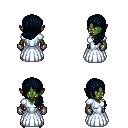
a pixel art fantasy rpg character, female body template, orc, green skin, underdress, red pants, raven left-swept hairstyle, metal gloves, gold boots, four views (front, back, left, right), 2x2 character sprite sheet, small pixel art, hard edges, no anti-aliasing